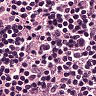
Metastatic tissue present: no